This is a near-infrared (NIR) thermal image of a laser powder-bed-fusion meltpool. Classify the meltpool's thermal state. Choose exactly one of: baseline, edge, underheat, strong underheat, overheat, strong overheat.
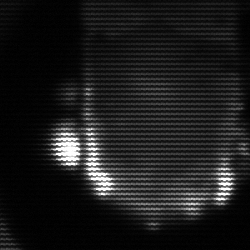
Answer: baseline